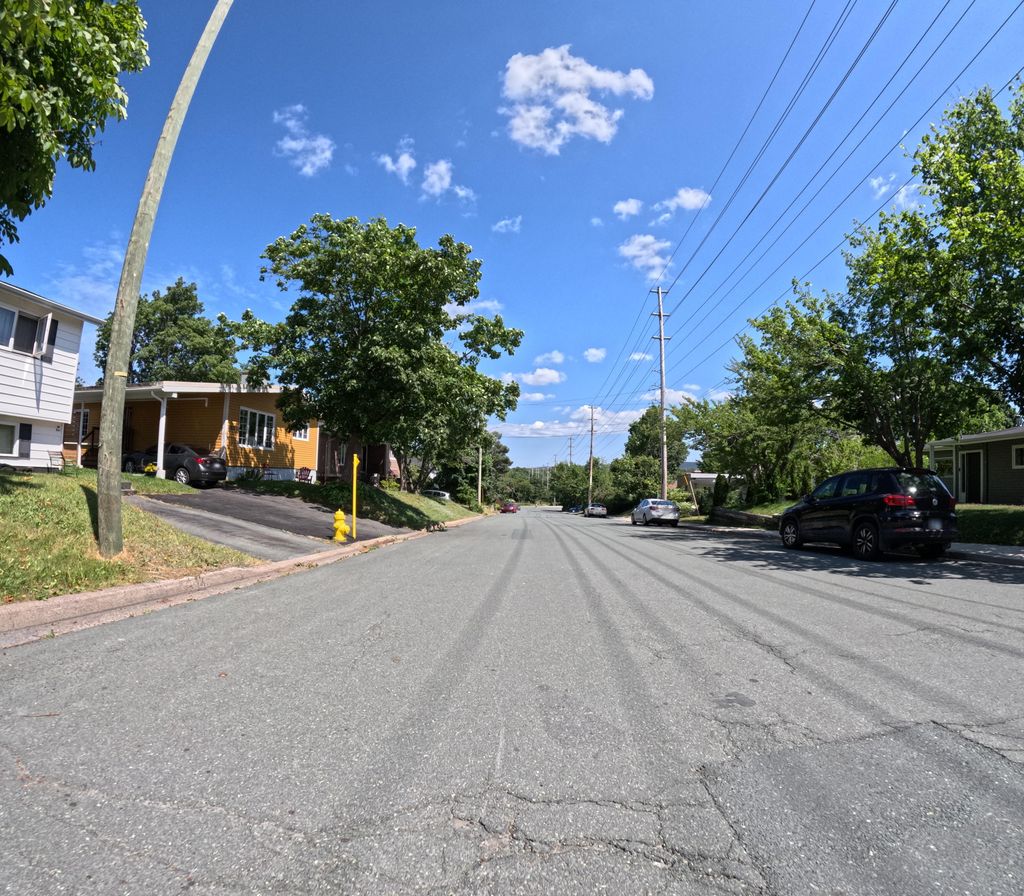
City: st_johns